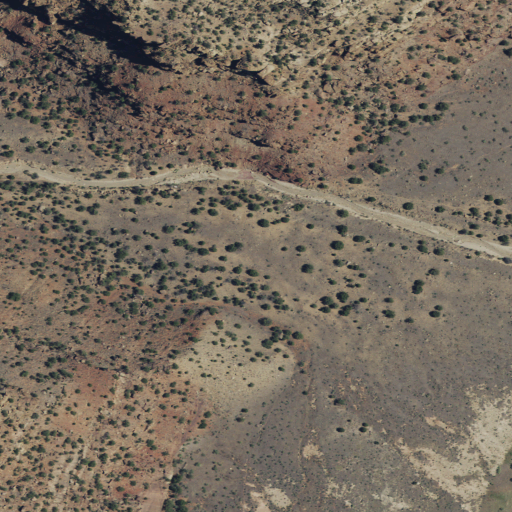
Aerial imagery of valley in Utah named Steer Ridge Canyon containing shrub and evergreen forest